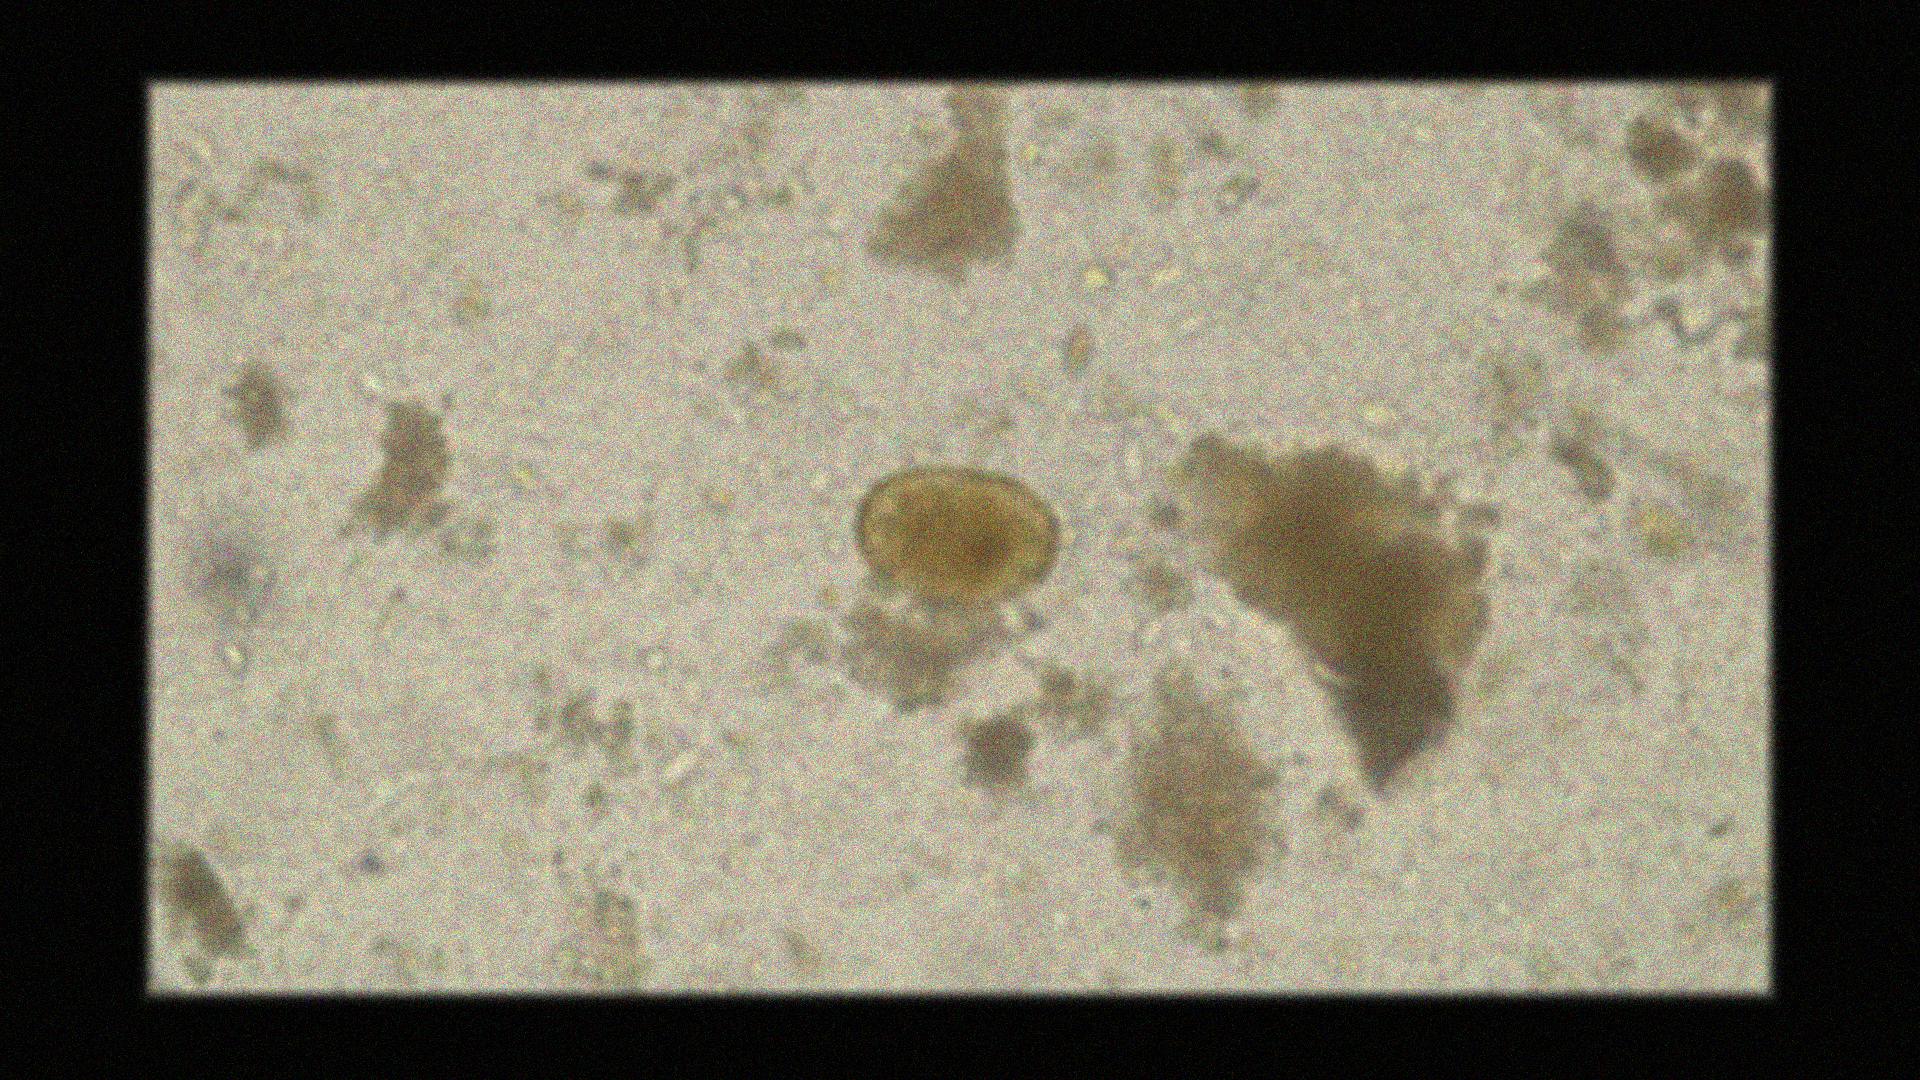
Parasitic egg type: Paragonimus spp